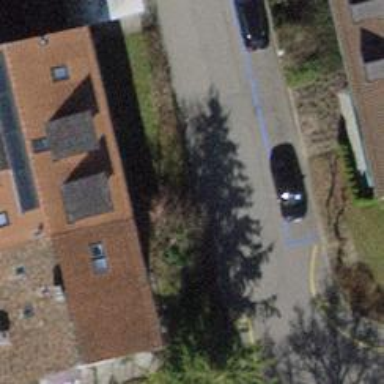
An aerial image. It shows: Building with apartments featuring tiled roof.